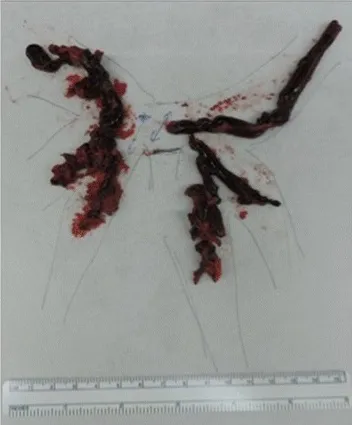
Image showing massive thrombi removed from the pulmonary arteries bilaterally.
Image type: medical_photograph (other_medical_photograph)